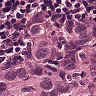
Metastatic tissue present: yes